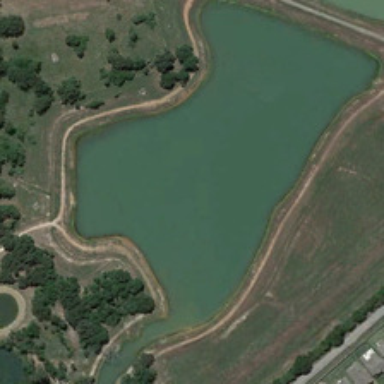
Some green trees are near an irregular green pond .